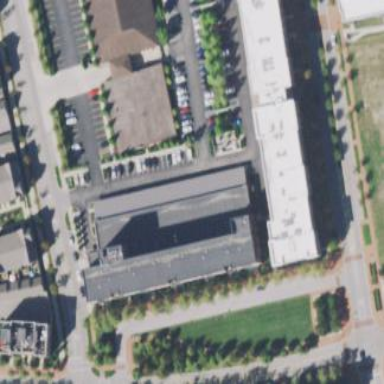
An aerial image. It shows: Commercial building.